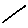
Label: line